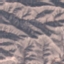
Land use / land cover: HerbaceousVegetation